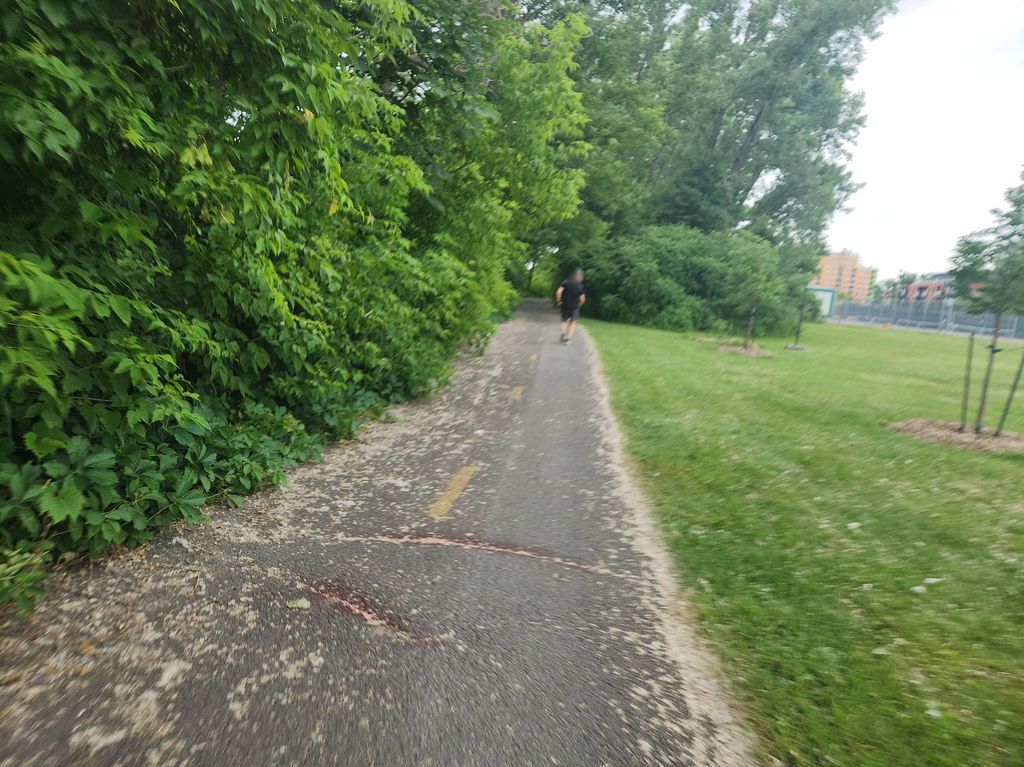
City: montreal